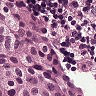
Metastatic tissue present: yes